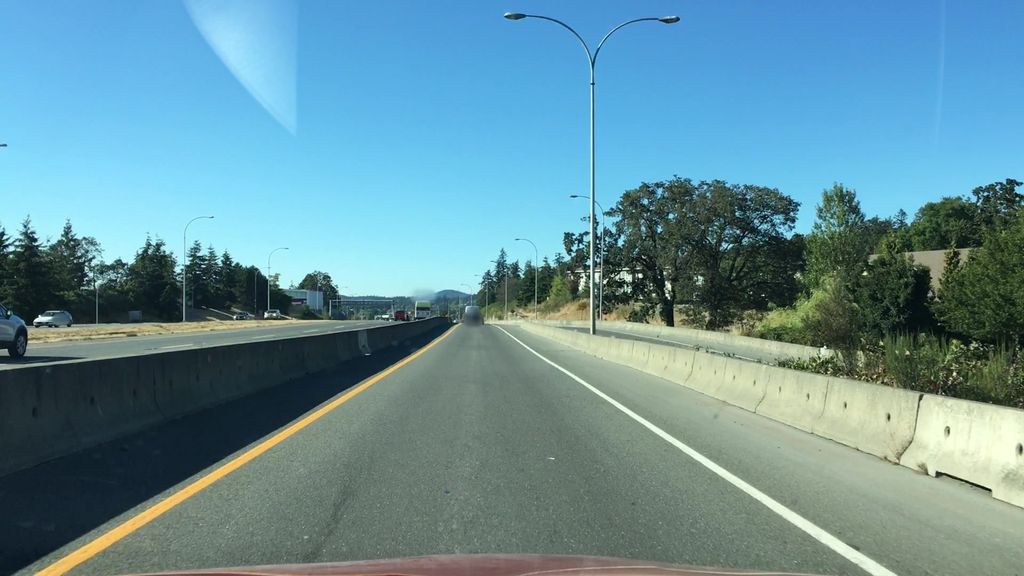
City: victoria